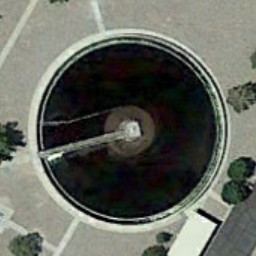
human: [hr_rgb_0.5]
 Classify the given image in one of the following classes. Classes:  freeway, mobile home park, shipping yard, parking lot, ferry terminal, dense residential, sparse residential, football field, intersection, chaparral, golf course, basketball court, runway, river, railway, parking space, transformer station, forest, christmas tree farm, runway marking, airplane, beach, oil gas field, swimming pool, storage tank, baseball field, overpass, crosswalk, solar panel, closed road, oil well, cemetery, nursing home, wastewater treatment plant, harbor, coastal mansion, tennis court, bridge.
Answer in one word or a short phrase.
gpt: wastewater treatment plant